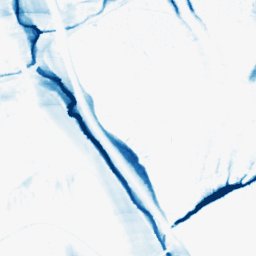
Category: morphological
Decomposition family: morphological_ellipse
Decomposition parameters: operation: closing
width: 10
height: 50
Upsampling method: linear_exact
Upsampling parameters: scale: 4
Upsampling scale: 4